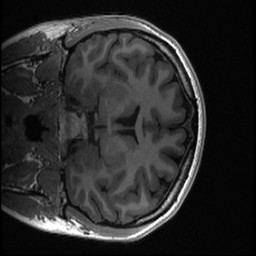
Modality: T1w
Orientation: coronal